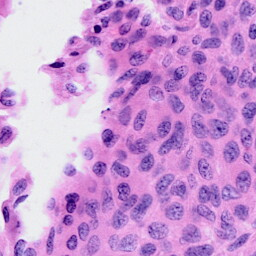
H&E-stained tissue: Cervix